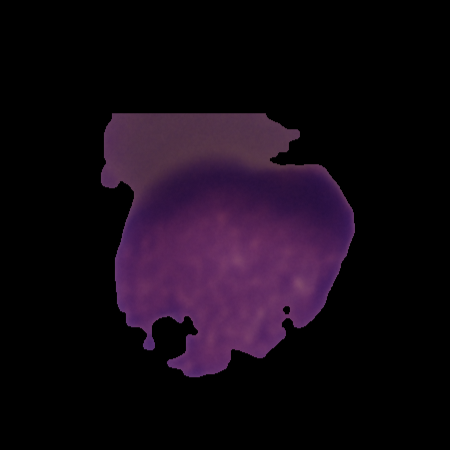
Label: healthy